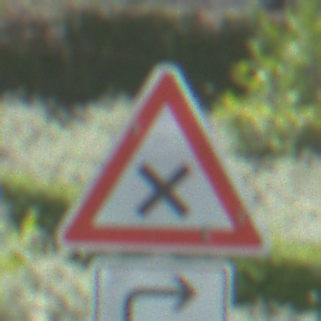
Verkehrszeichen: KreuzungOderEinmuendung
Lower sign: RichtungsangabeDurchPfeile5
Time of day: Midday
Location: Outdoor (Nature)
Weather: PartlyCloudy
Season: NotSpecified
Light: Natural